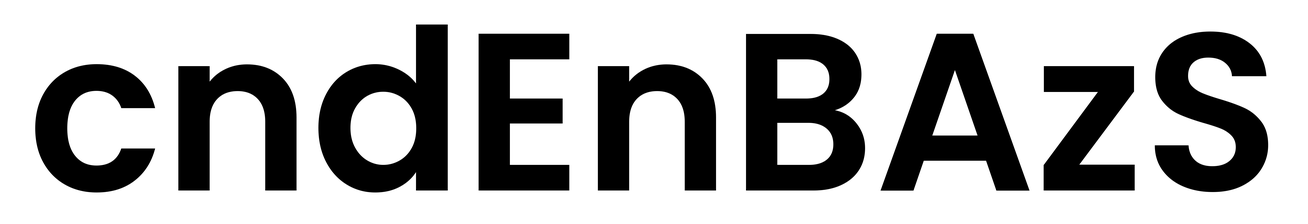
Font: Poppins-SemiBold